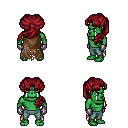
a pixel art fantasy rpg character, male body template, orc, green skin, brown tattered cape, teal pants, brunette princess hairstyle, metal gloves, four views (front, back, left, right), 2x2 character sprite sheet, small pixel art, hard edges, no anti-aliasing